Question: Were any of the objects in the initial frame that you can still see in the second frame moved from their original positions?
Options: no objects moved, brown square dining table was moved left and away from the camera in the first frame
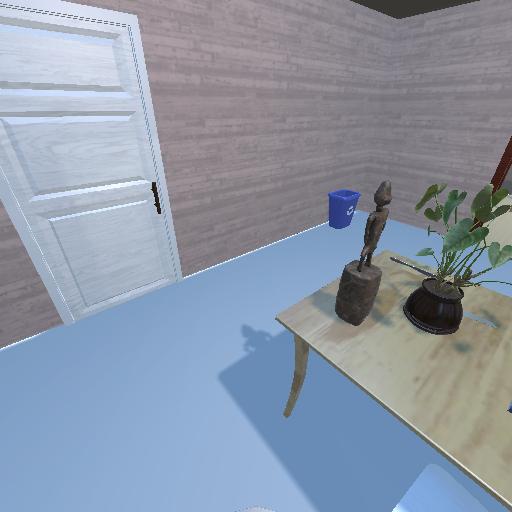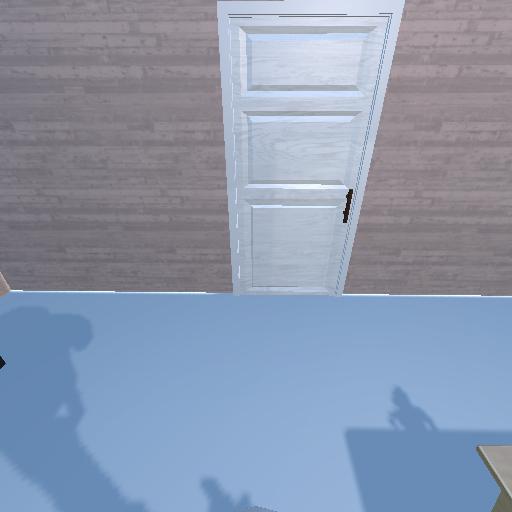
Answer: no objects moved